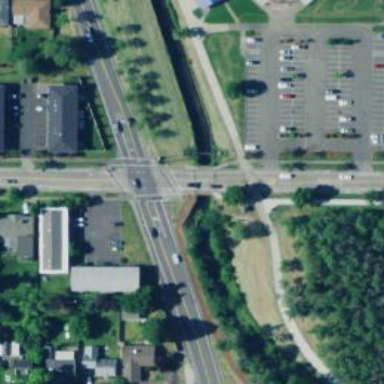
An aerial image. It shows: Solid stop line on the road.